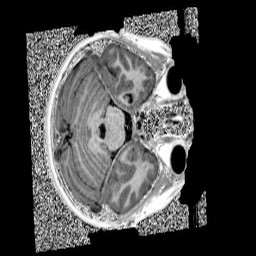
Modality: UNIT1
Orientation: axial
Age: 10
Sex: male
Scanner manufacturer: siemens
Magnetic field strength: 3 T
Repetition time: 4 s
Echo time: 0.00299 s